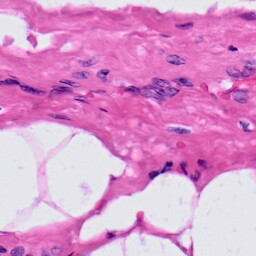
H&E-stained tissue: Prostate